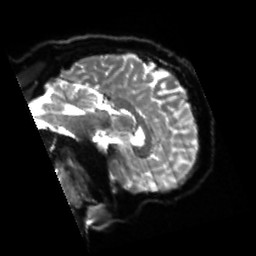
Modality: sbref
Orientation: sagittal
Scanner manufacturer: siemens
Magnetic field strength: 3 T
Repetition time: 4 s
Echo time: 0.0594 s